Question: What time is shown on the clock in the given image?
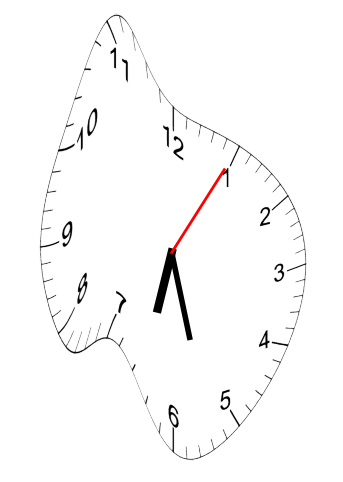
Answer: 06:27:05